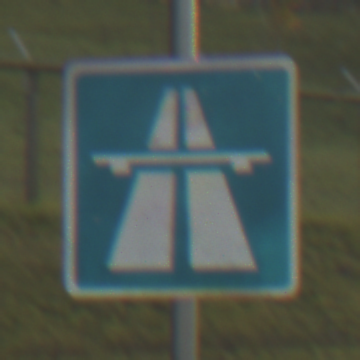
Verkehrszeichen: Autobahn
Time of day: SunriseSunset
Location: Outdoor (Nature)
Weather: PartlyCloudy
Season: NotSpecified
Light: Natural